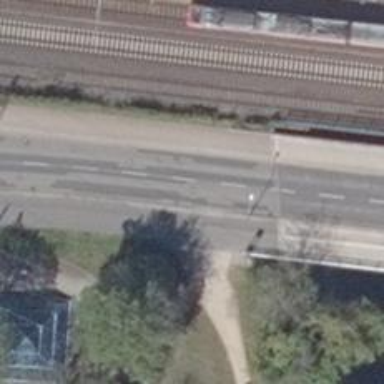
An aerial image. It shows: Secondary road with asphalt surface. It has sidewalks on both sides and cycle track with asphalt surface on the left.